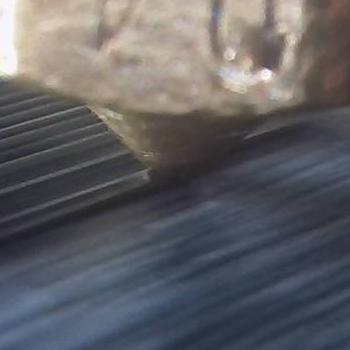
Flow rate: 118%